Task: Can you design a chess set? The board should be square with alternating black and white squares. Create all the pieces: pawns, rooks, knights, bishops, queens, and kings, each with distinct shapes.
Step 3938:
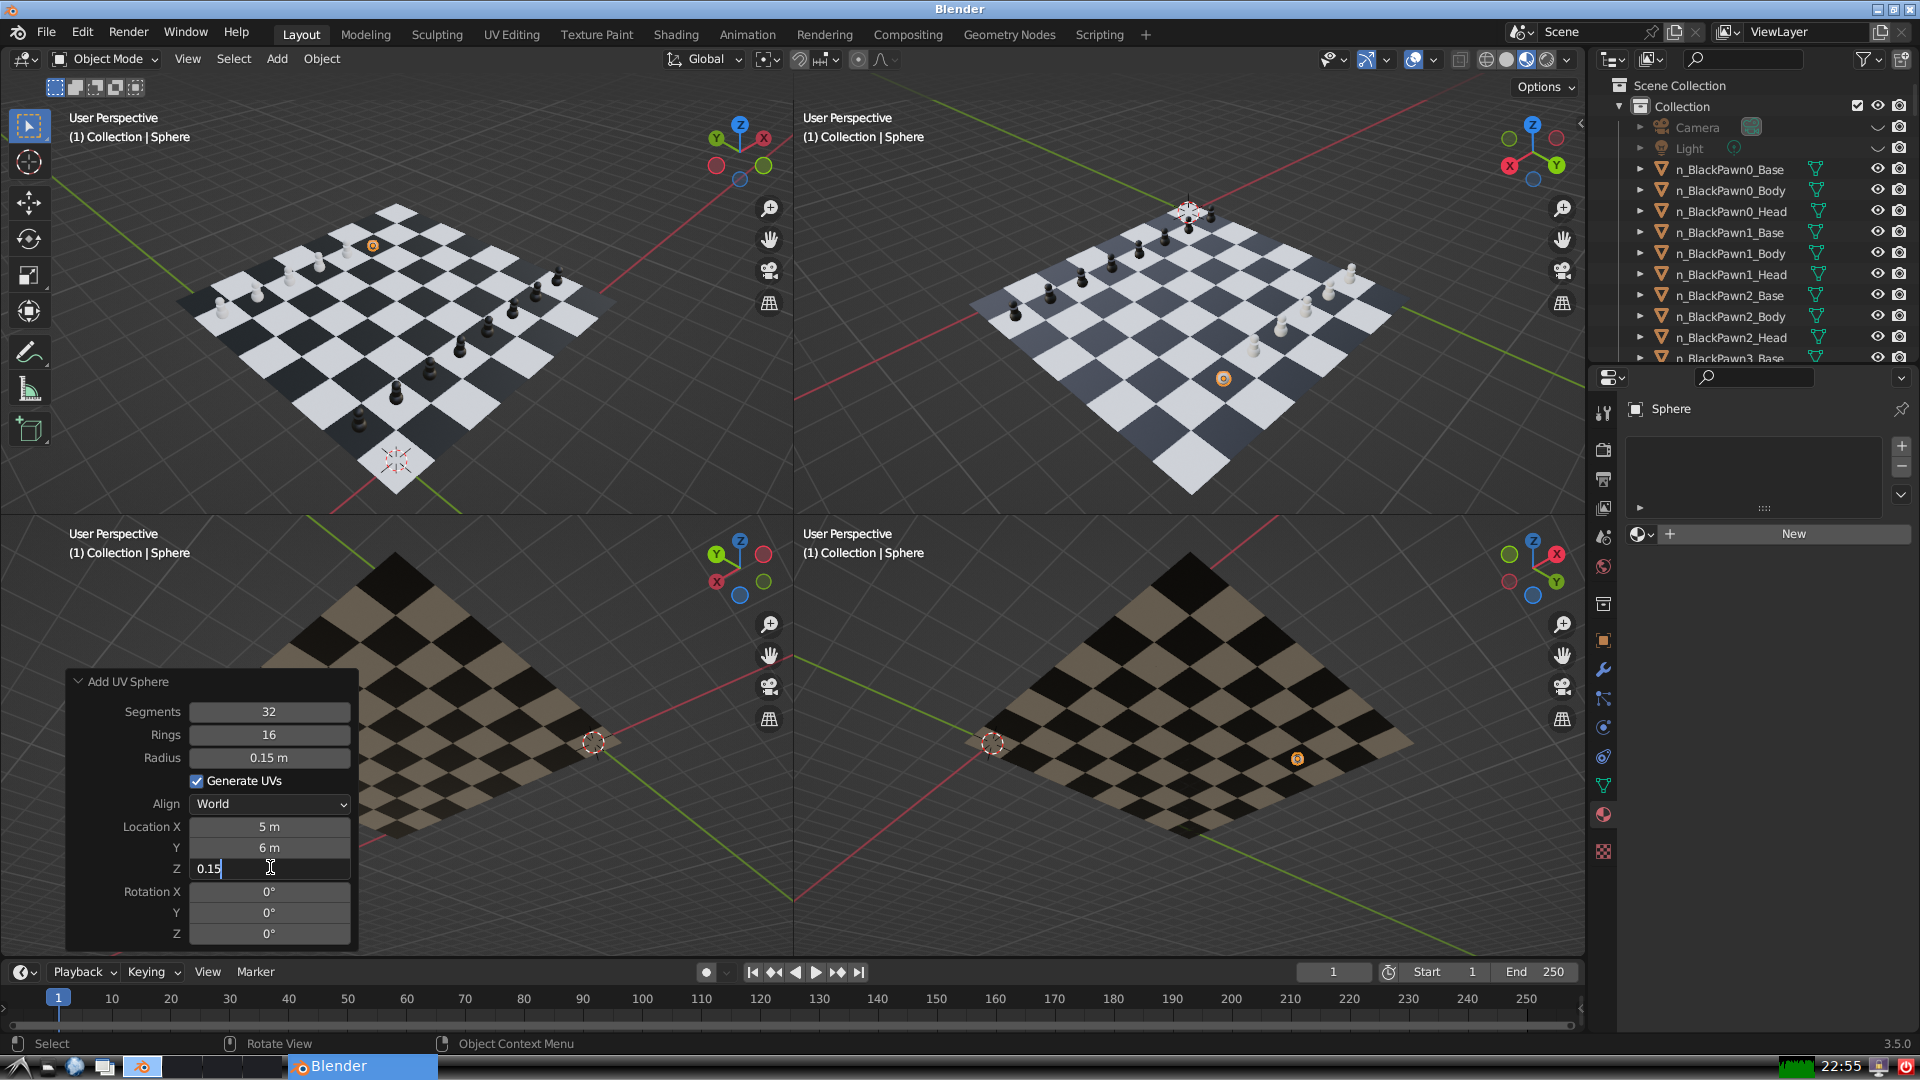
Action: {"key_press": ['Return']}